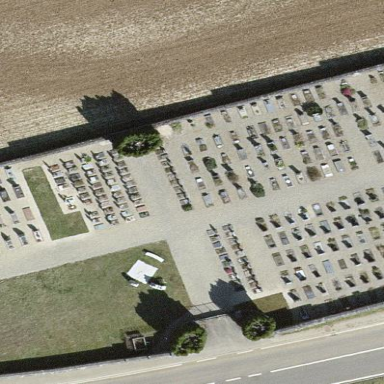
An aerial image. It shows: Cemetery.